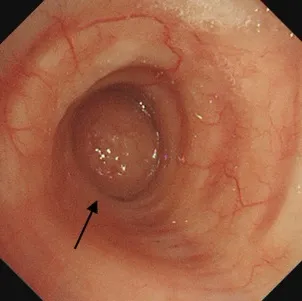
(A) Bronchoscopy showed a spherical tumor at the distal end of the left main bronchus, almost completely obstructing the airway.
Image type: endoscopy (airway_endoscopy)